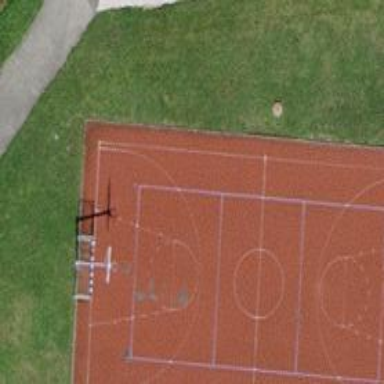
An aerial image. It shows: Basketball court in the leisure land pitch.